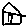
Label: house